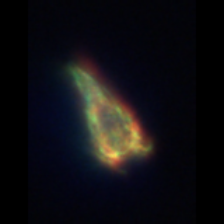
Taxon: Ciliates
Group: Other